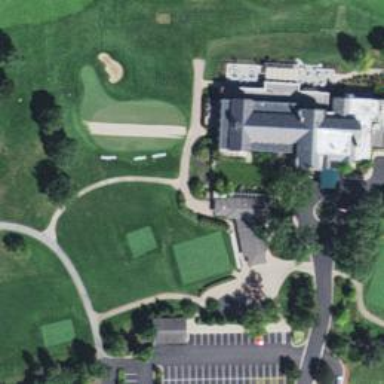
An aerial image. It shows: Well-maintained path designated for golf carts.